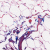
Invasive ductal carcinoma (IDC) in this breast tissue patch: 0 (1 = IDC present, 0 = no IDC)